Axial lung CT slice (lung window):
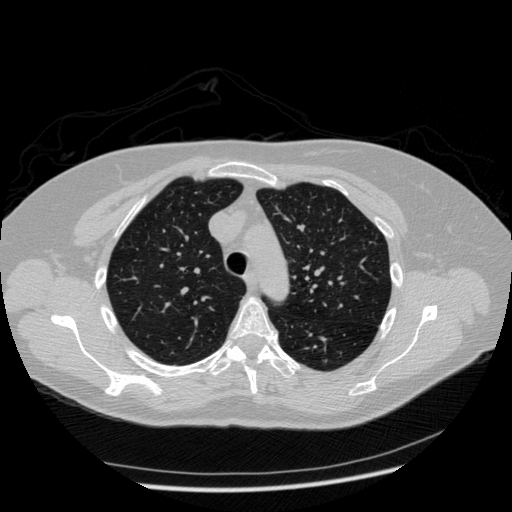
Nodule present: no